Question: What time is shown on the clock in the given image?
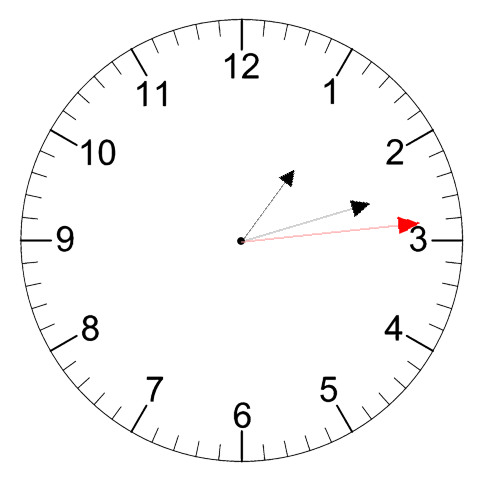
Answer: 01:12:14